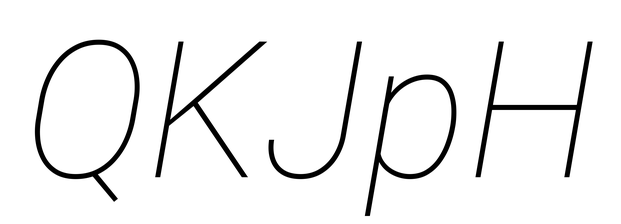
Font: Roboto-Italic_Thin_Italic